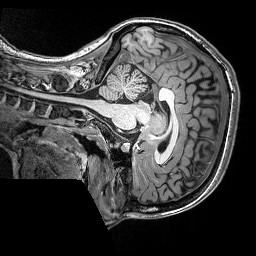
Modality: T1w
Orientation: sagittal
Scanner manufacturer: siemens
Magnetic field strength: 3 T
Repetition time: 2.5 s
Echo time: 0.00343 s